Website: bh-photo
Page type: address-validator
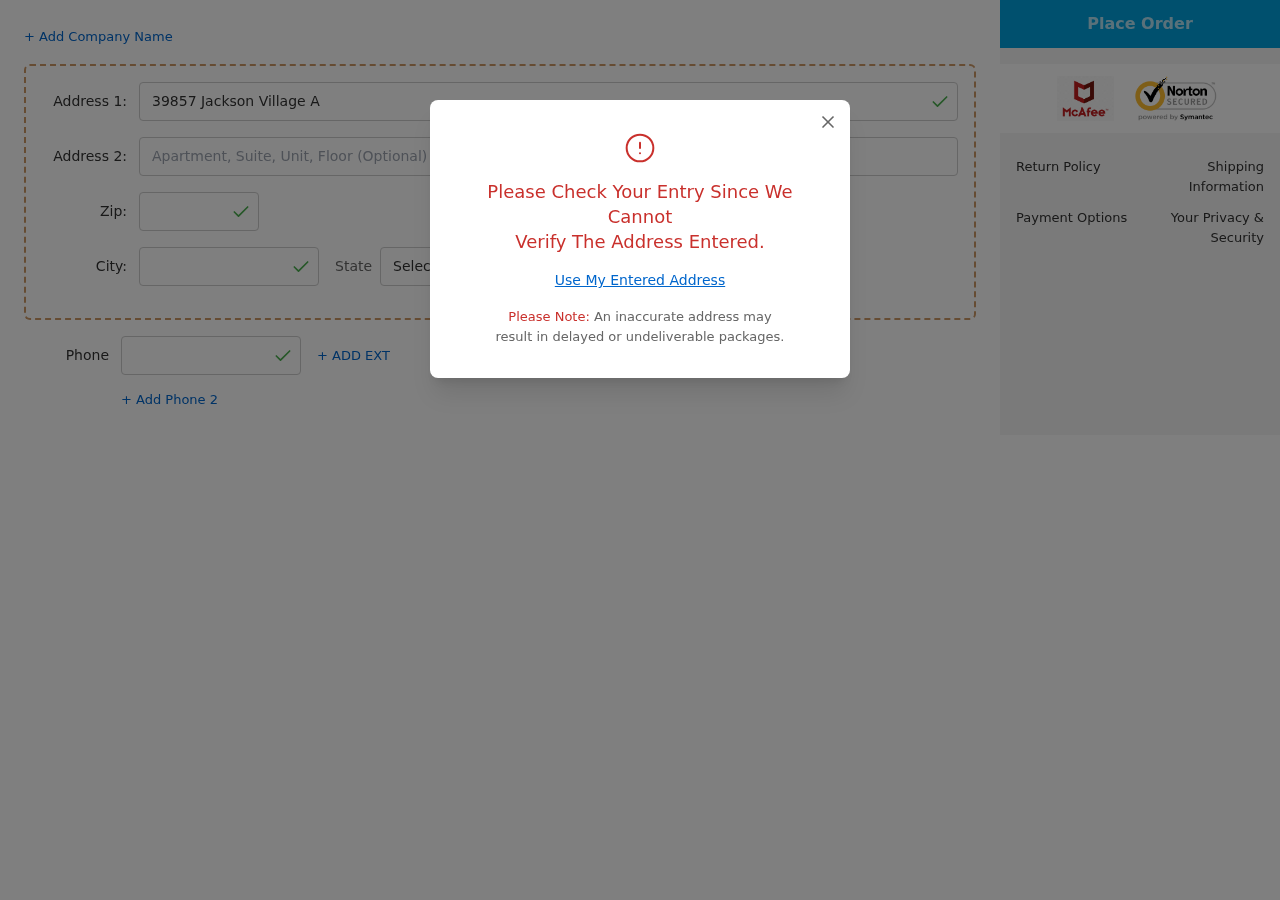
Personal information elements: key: PII_CITY
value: West Brendaville
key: PII_PHONE
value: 6817281690
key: PII_POSTCODE
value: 05556
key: PII_STATE_ABBR
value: VT
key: PII_STREET
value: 39857 Jackson Village Apt. 163
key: PII_STREET2
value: Suite 432